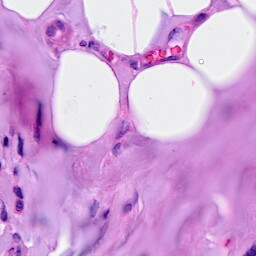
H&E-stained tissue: Breast